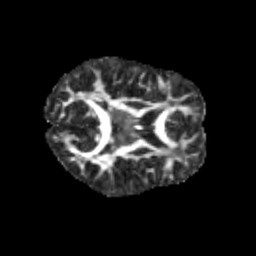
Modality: FA
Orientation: axial
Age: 11
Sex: male
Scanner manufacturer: siemens
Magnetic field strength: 3 T
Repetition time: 3.8 s
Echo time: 0.07 s